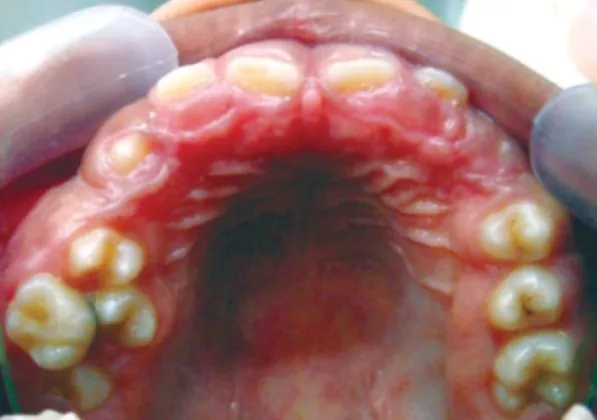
Gingival overgrowth in upper arch.
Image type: radiology (ct)